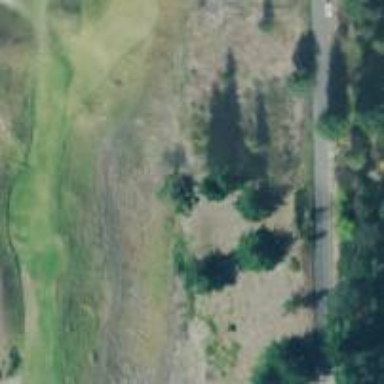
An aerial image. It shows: Grassy area designated as golf tee.